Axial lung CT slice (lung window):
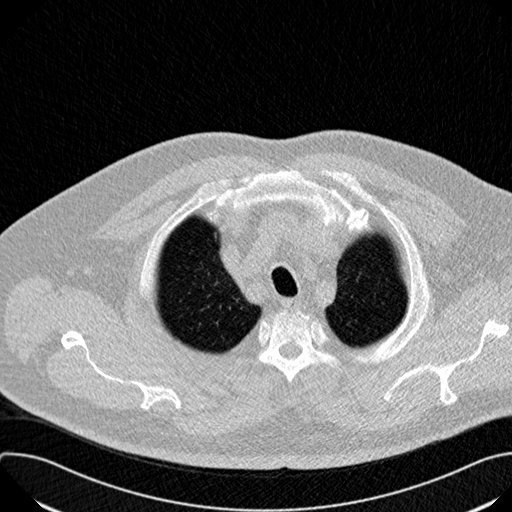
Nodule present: no